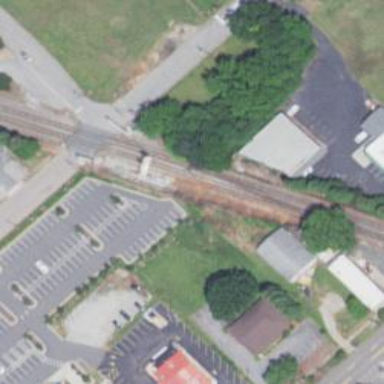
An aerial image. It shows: Railway signal.